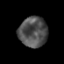
Tissue: prostate
Cell type: Myeloid cells
Senescence score: 0.3423
Nuclear area (px): 846
Mean DAPI intensity: 79.491